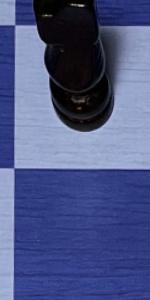
Label: Empty